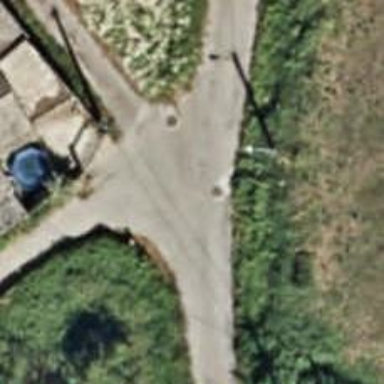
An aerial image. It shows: Residential road.